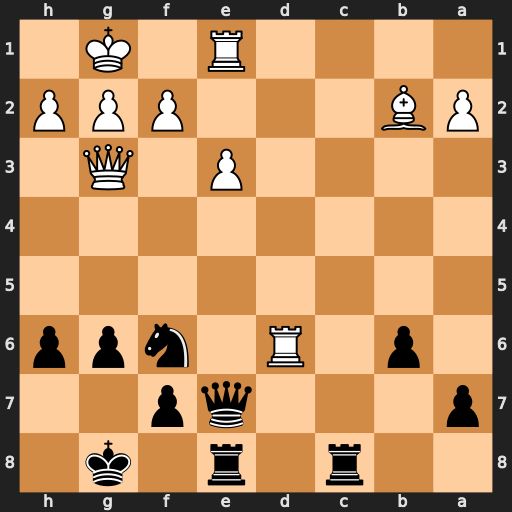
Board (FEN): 2r1r1k1/p3qp2/1p1R1npp/8/8/4P1Q1/PB3PPP/4R1K1
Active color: b
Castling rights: -
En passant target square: -
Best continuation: Nh5 Rxg6+ fxg6 Qxg6+ Ng7